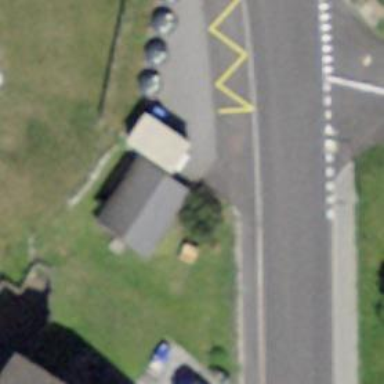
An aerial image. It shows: Bus stop with platform for public transport.